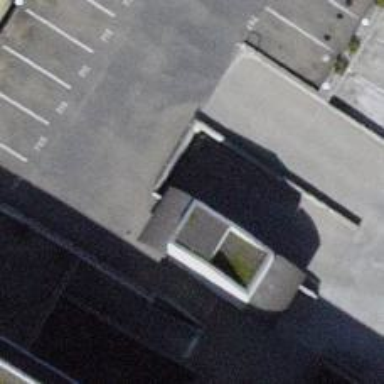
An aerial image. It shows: Entrance to multi-storey parking facility.